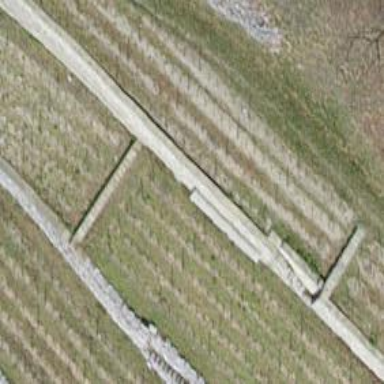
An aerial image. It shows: Retaining wall.